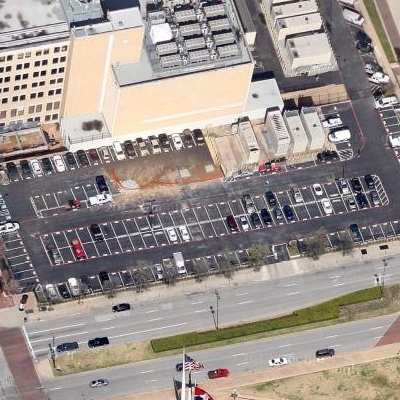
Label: Parking